Question: I have been following this step by step tutorial about RMI: <URL>.
But now I am wondering, how is it if I want to create this project using Netbeans? So that I can create GUI for this project and just run it from the Netbeans IDE. Up until now, I have tried the multiple numbers of way to create it on Netbeans, but each time, the project failed to be run. Please help, as I have spent about 4 days already and not yet find any solution or tutorial that can guide me through.
This is the screenshot that I got after trying to run it from Netbeans:

To be clear, what I am trying to do is "to create a swing client for the RMI application that create and run the RMI invocation in Netbeans instead of command line"
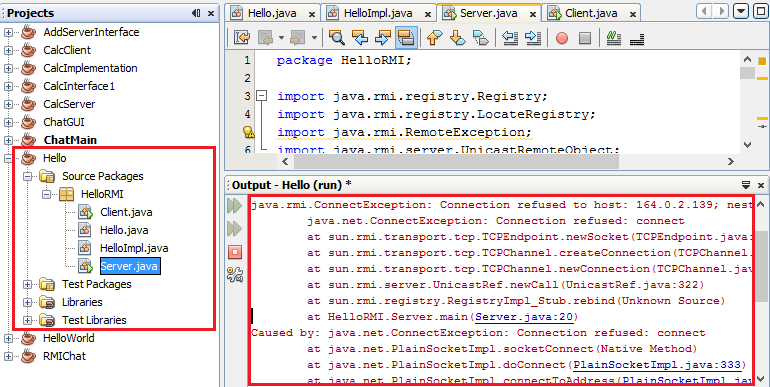
Answer: I have finally found the way to do this. What i need to do is start the RMIRegistry first before i run the Server. Unlike in the command prompt where i have to typr "start rmiregistry", i just have to put this line in my Server.java code in the Netbeans to start thr RMIregistry : " LocateRegistry.createRegistry(1099);" where 1099 being the port number.